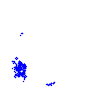
Particle: electron